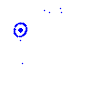
Particle: kaon